Field crop: maize
Growth stage: 2
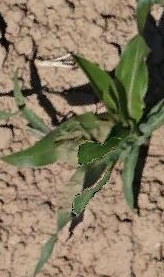
Species: maize